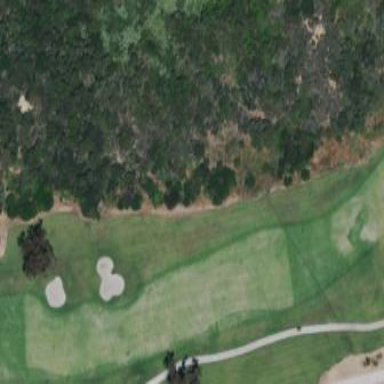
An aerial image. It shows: Grassy area designated as golf fairway.